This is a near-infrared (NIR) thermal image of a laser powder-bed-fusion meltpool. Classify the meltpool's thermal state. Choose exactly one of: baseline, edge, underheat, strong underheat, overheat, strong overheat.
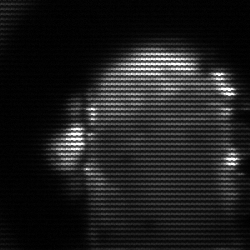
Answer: baseline